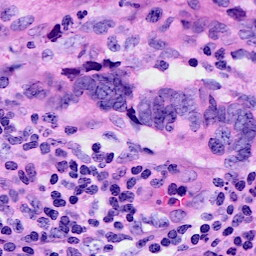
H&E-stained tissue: Breast